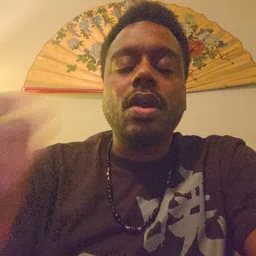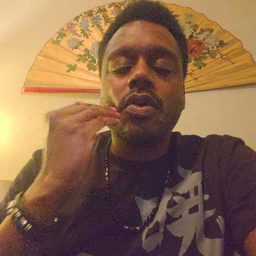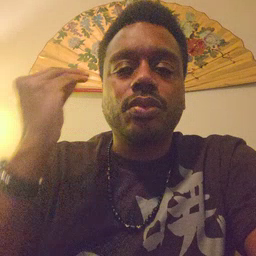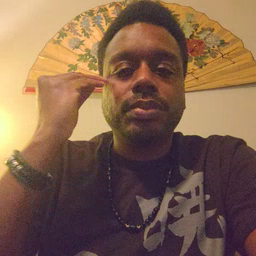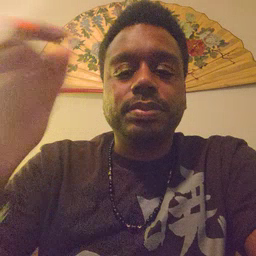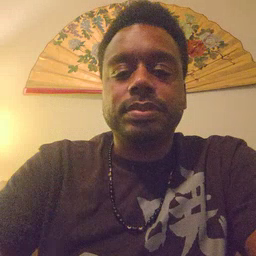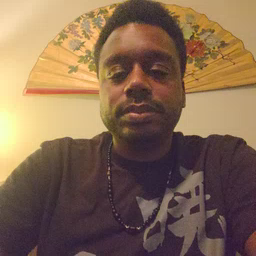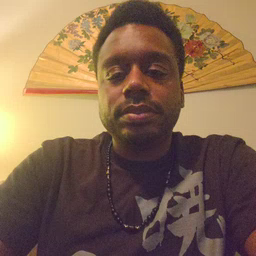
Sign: home